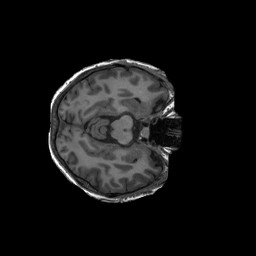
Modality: T1w
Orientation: axial
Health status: ill
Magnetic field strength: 3 T